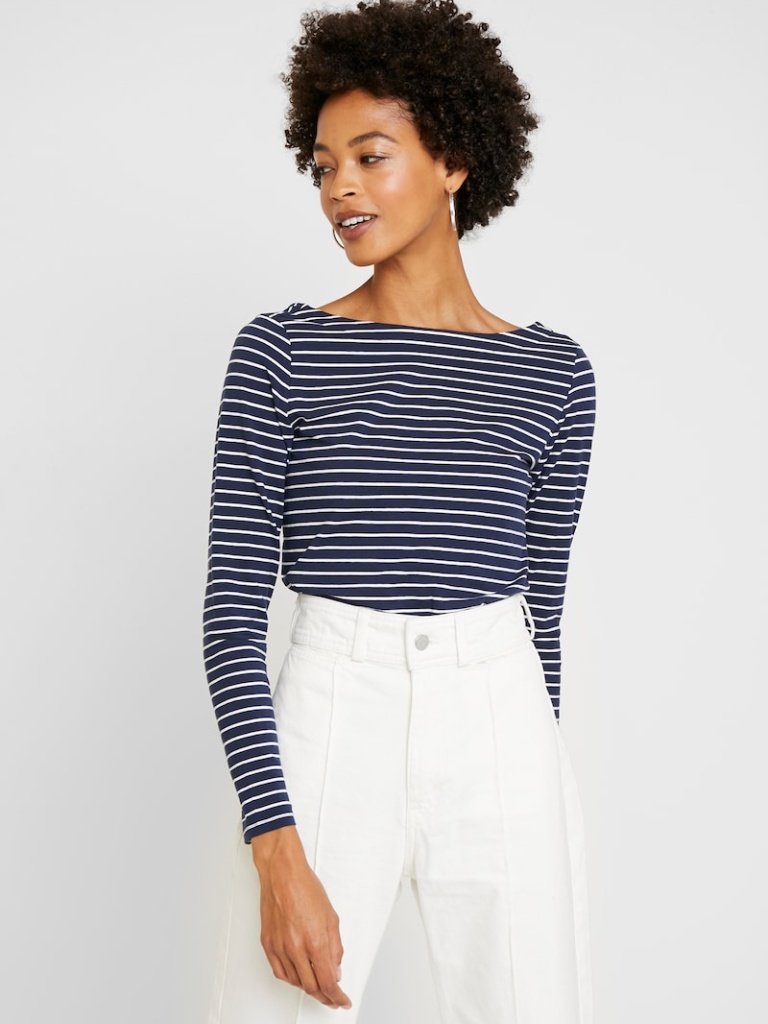
cotton tight a long-sleeved with the sleeves down hip length Fully Tucked in crew t-shirt